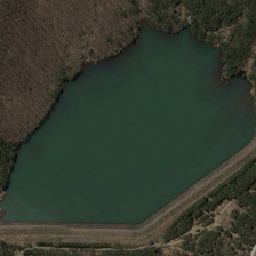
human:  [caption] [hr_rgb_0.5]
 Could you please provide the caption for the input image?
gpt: On one side of the lake was a bare land.

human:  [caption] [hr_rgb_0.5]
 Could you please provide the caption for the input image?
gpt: On one side of the lake is a bare land.

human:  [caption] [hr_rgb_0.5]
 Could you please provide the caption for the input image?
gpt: One side of the lake is naked

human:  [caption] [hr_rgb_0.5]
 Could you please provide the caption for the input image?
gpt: There was a bare land on the lake.

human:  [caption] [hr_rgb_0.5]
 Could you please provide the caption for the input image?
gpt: On one side of the lake was a naked Earth.